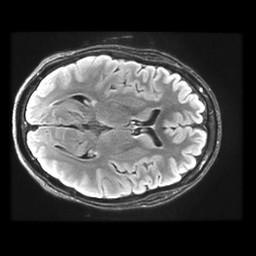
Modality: FLAIR
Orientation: axial
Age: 27
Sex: female
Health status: healthy
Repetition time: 12 s
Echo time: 0.09782 s